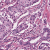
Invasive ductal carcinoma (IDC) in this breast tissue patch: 1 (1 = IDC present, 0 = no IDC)